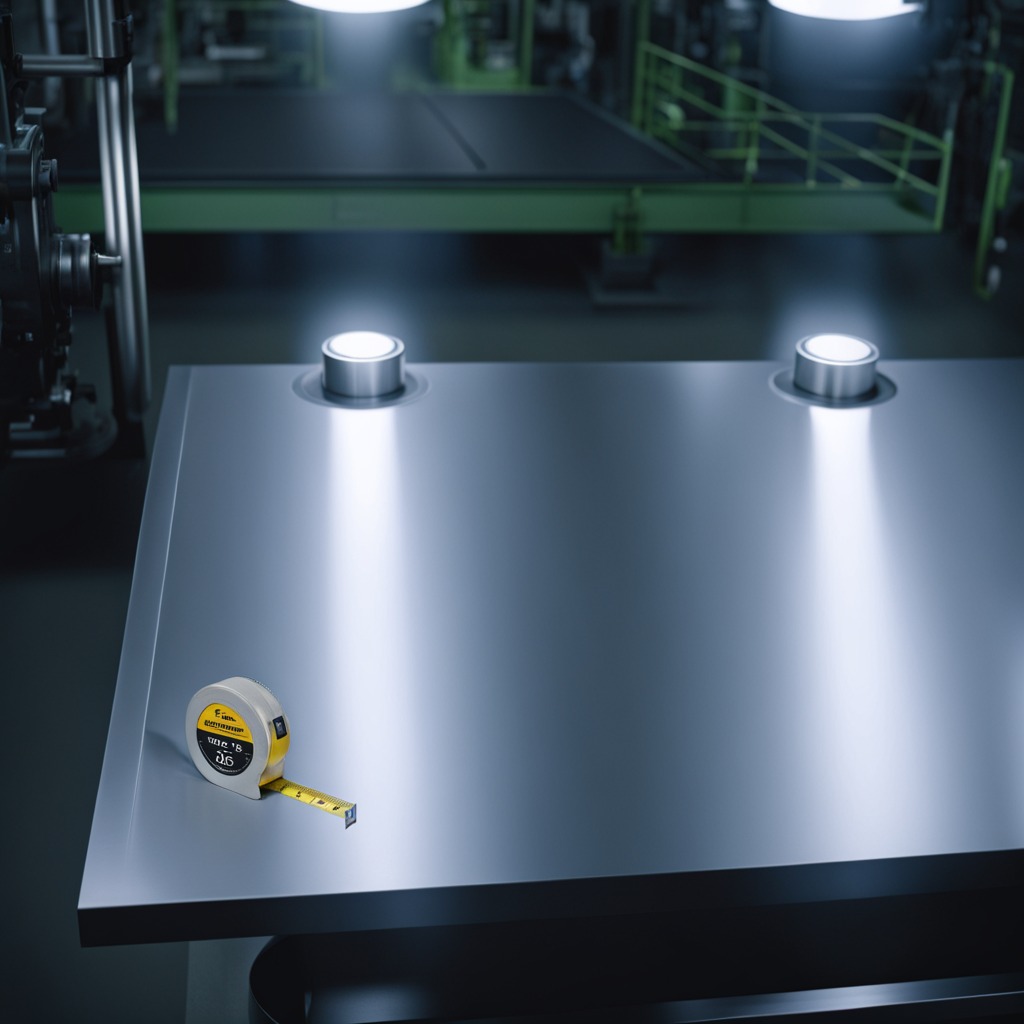
A measuring tape lies on the metal table in the machine shop under fluorescent lights.